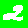
Digit: 2